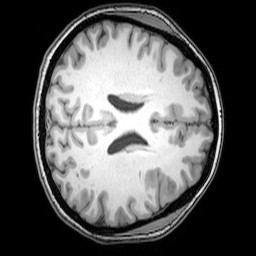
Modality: T1w
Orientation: axial
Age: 24
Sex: female
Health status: healthy
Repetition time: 0.081 s
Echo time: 0.037 s